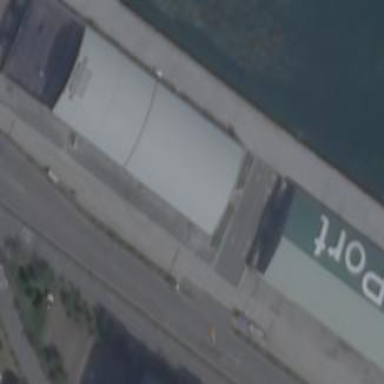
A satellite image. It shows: Warehouse.